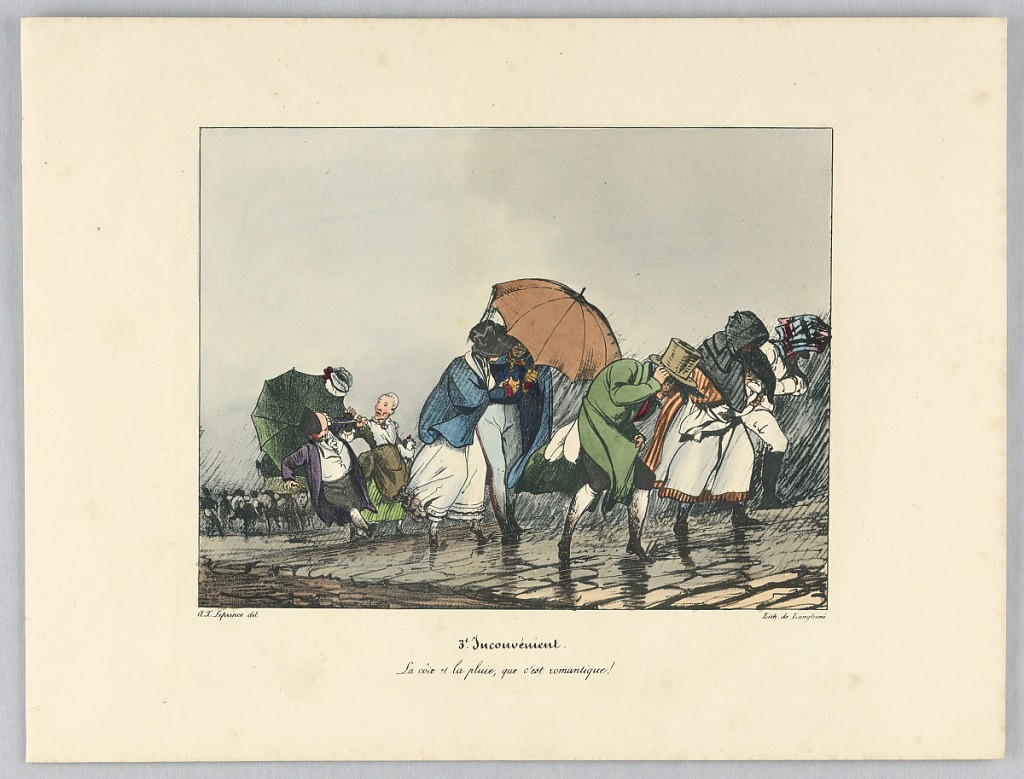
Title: La côu et la pluie, que c'est romantique! Plate 3 from "Inconvénient"
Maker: Auguste-Xavier Leprince, French, 1799 - 1826
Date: ca. 1825
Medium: Lithograph, brush and watercolor on paper
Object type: Print
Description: Group of people with two umbrellas walking uphill to the right against the rain. Title and artists' names below.